Field crop: tomato
Growth stage: 2
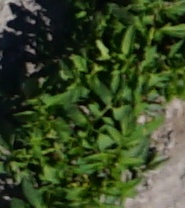
Species: tomato